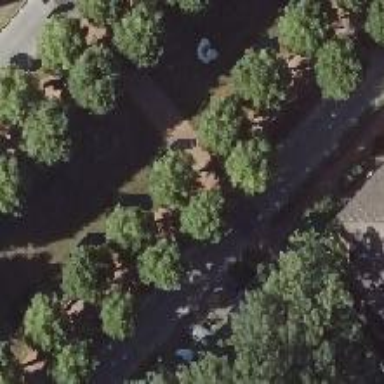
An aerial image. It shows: Semi-evergreen broadleaved tree row.